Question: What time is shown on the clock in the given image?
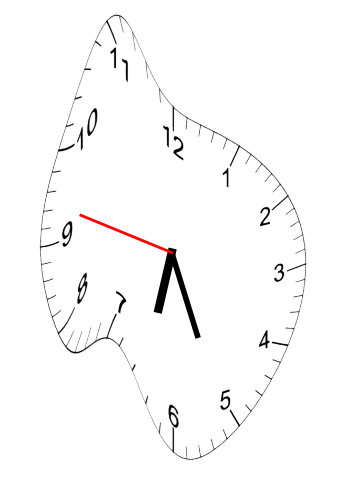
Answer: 06:25:47